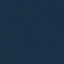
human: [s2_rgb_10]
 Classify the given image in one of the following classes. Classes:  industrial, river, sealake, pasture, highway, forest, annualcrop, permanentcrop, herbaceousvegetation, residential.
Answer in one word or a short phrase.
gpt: SeaLake